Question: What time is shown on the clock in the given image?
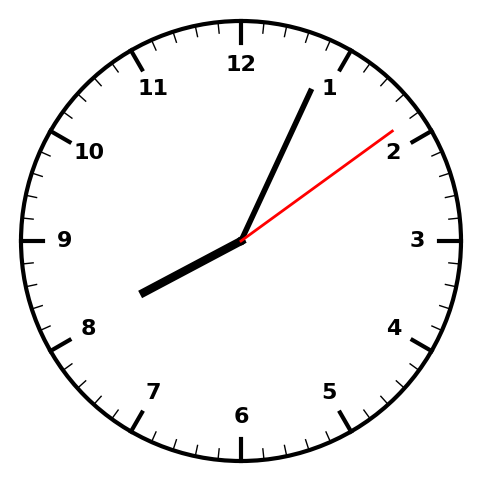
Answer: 08:04:09